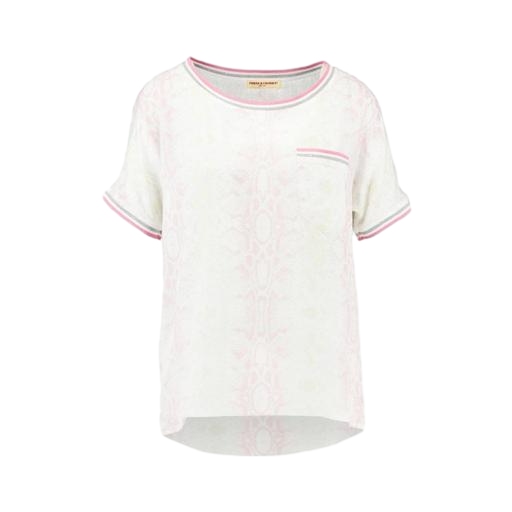
pink jacquard raglan-sleeve top, short-sleeve top only macy, white exotic print jersey t-shirt, white background